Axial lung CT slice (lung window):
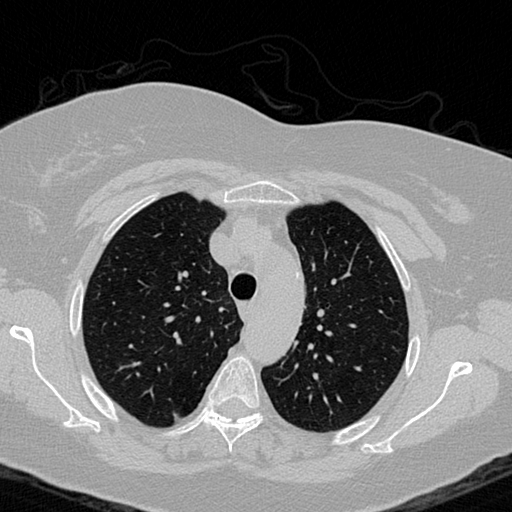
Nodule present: no